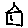
Label: house